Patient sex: M
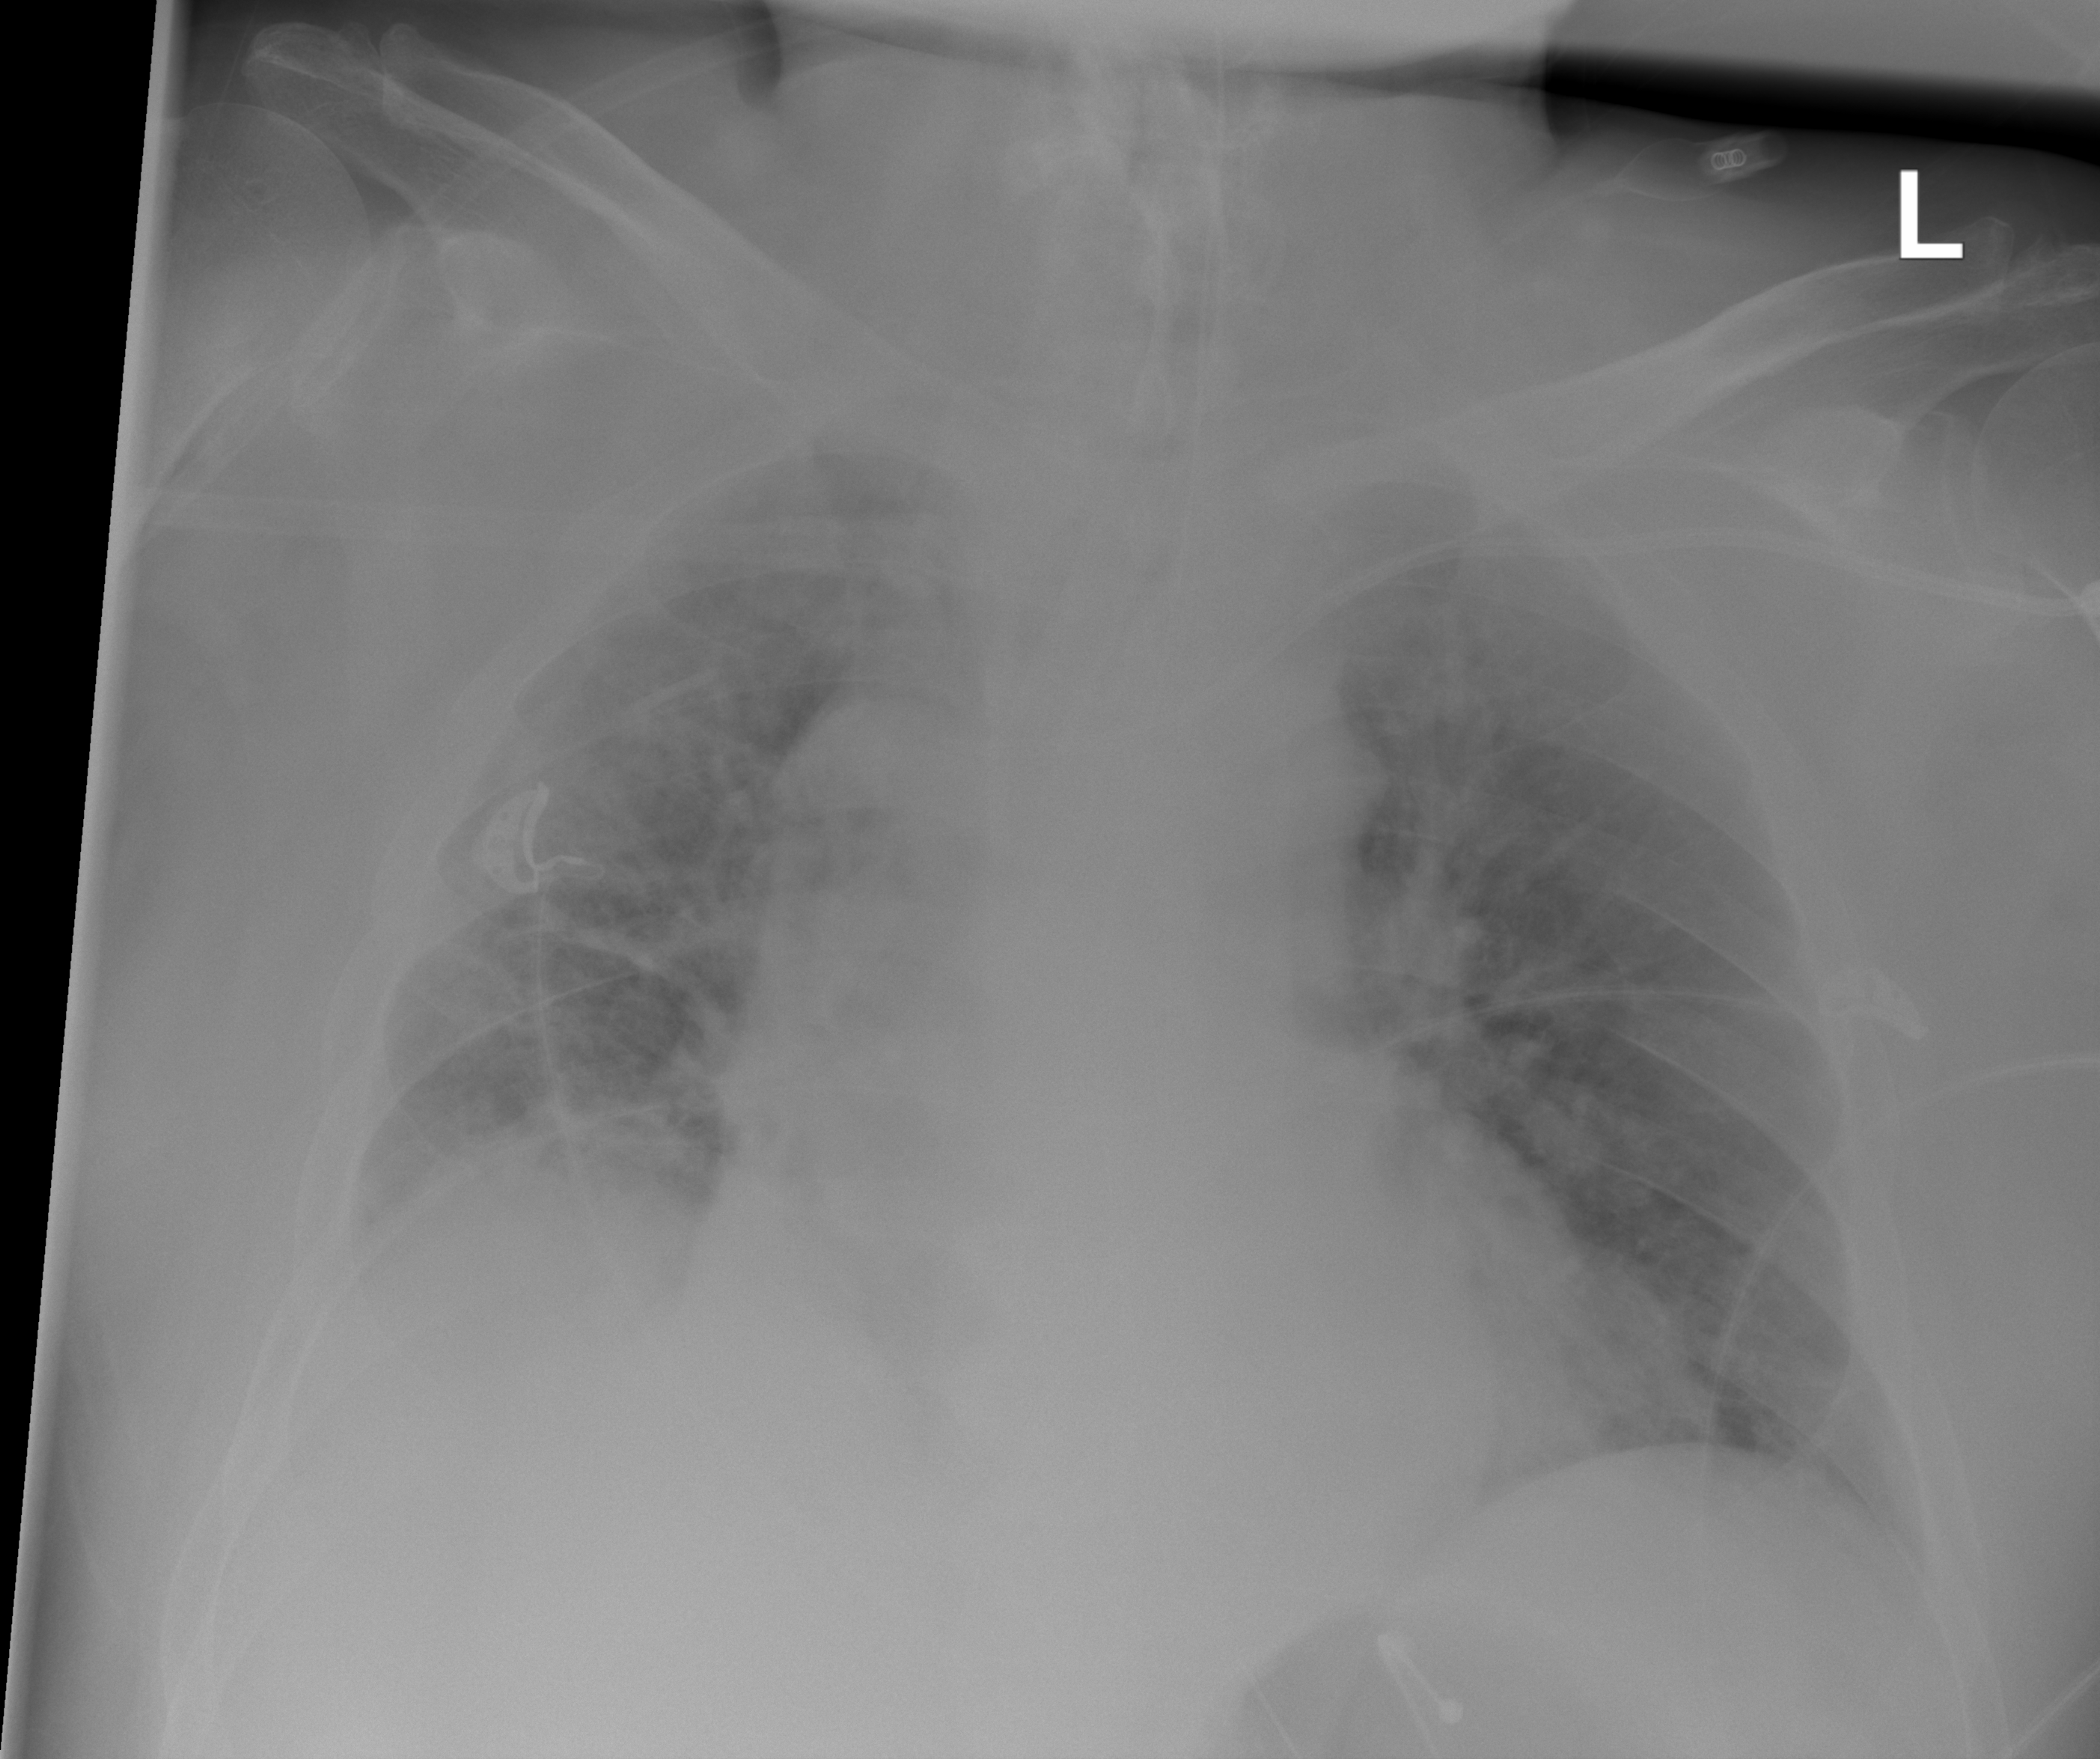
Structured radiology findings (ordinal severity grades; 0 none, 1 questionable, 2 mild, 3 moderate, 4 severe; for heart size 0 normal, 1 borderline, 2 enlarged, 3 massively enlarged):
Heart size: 2
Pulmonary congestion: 3
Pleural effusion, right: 2
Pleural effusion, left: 2
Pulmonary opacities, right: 2
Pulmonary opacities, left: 2
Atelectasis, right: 2
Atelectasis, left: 2